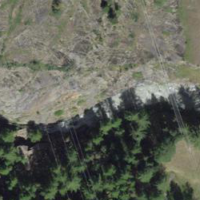
EUNIS habitat code: 26
Species observed at this site:
Gentianella campestris
Nucifraga caryocatactes